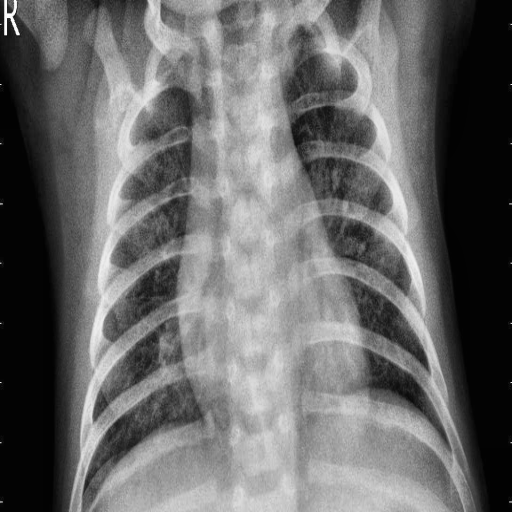
Finding: PNEUMONIA